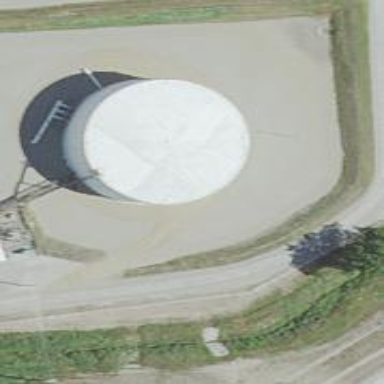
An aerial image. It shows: Storage tank with man-made structure.